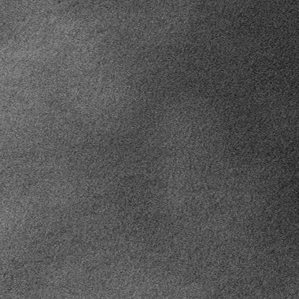
Label: frost